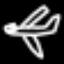
Label: airplane